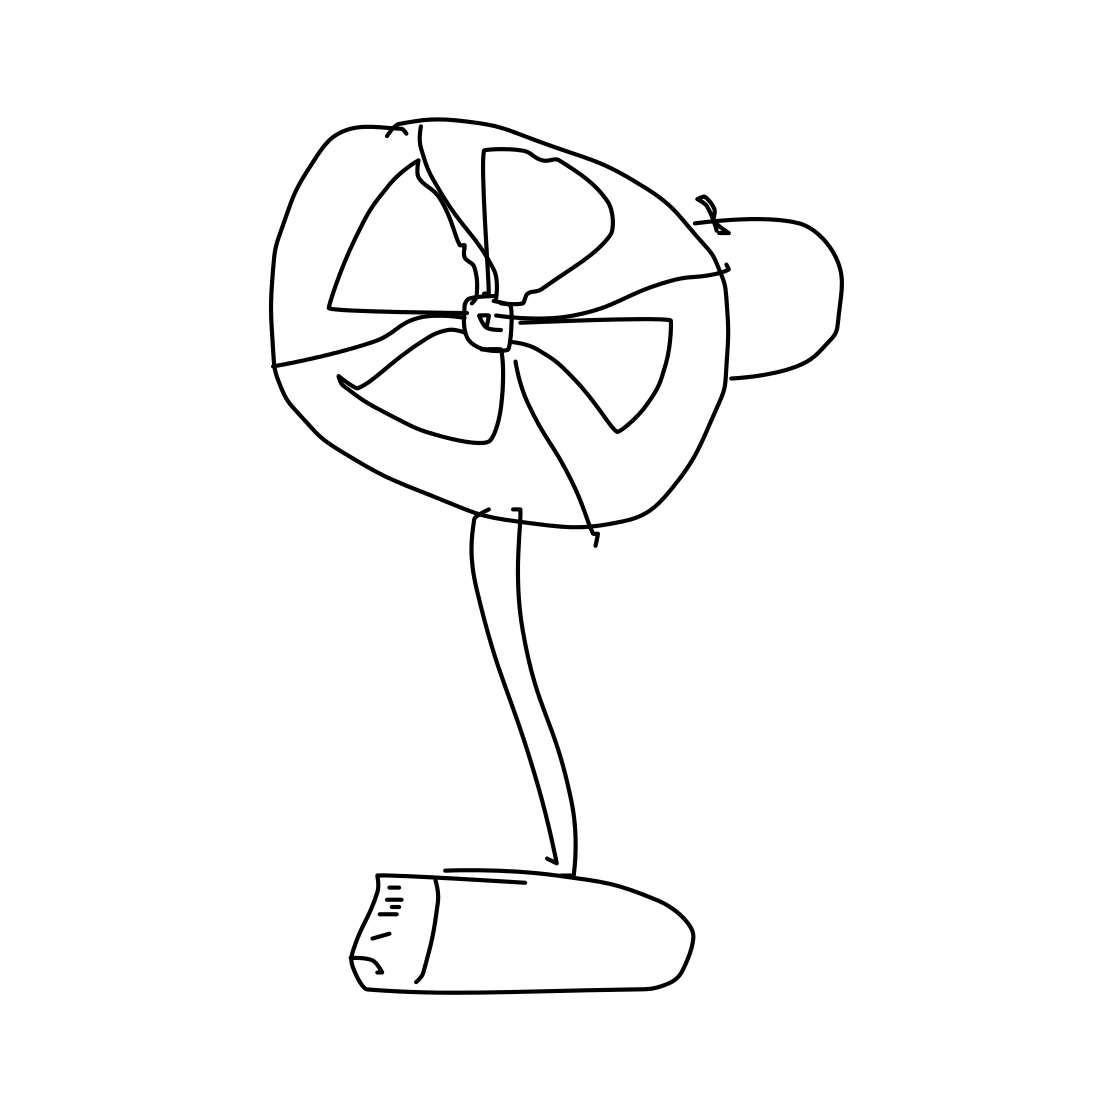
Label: fan